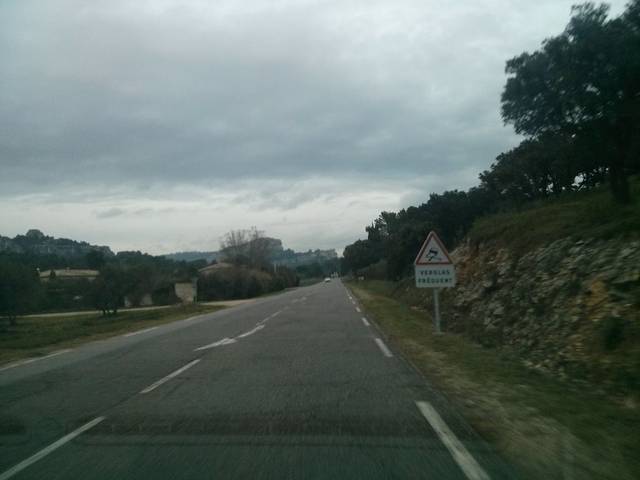
Region: France
Coordinates: 43.733, 4.778